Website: slack
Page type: payment
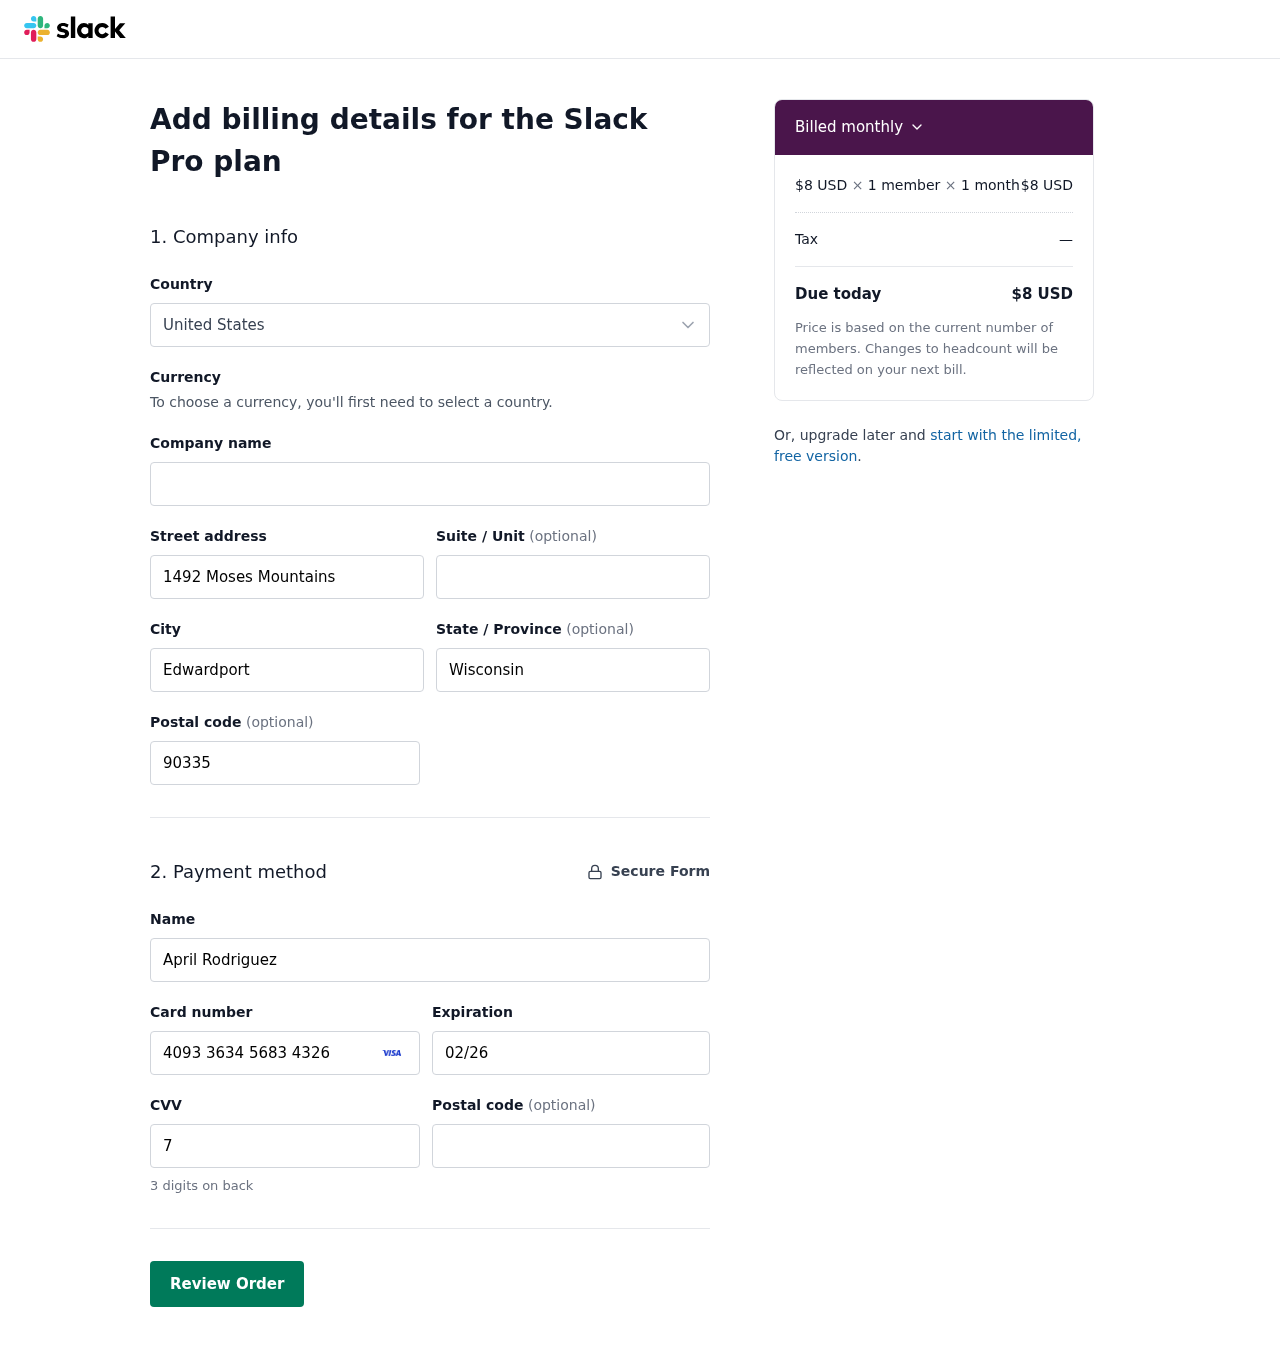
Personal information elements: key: PII_COUNTRY
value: United States
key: PII_STREET
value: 1492 Moses Mountains
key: PII_CITY
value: Edwardport
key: PII_STATE
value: Wisconsin
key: PII_POSTCODE
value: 90335
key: PII_FULLNAME
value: April Rodriguez
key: PII_CARD_NUMBER
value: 4093 3634 5683 4326
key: PII_CARD_EXPIRY
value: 02/26
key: PII_CARD_CVV
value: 780
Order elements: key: ORDER_PRICE_PER_MEMBER
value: $8 USD
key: ORDER_NUM_MEMBERS
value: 1 member
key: ORDER_NUM_MONTHS
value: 1 month
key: ORDER_SUBTOTAL
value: $8 USD
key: ORDER_TAX
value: —
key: ORDER_TOTAL
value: $8 USD